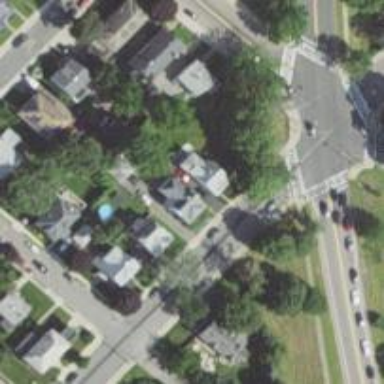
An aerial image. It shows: Sidewalk.